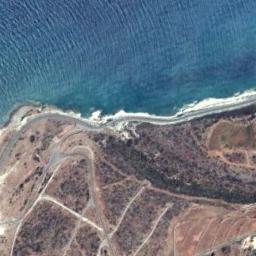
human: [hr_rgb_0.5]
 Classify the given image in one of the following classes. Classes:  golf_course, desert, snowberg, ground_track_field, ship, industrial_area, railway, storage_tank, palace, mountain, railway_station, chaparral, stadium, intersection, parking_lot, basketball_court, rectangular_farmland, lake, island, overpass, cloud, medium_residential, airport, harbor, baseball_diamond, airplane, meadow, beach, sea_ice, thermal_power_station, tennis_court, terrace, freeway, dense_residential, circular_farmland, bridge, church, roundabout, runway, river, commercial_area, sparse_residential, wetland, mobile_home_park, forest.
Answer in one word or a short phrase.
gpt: beach